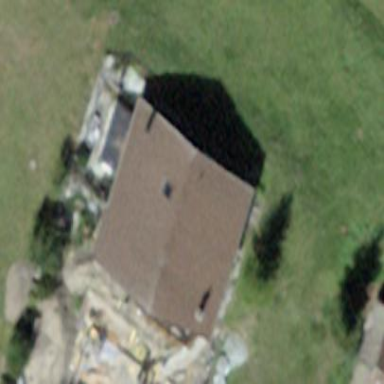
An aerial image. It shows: Simple house.